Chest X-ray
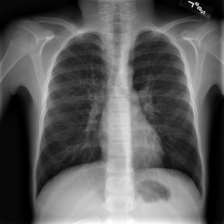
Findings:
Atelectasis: negative
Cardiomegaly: negative
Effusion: negative
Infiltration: negative
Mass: negative
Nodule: negative
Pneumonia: negative
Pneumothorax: negative
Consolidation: negative
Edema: negative
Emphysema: negative
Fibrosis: negative
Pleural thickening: negative
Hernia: negative